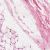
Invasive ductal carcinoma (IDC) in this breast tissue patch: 0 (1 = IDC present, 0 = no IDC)